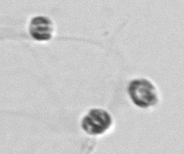
Label: Thalassiosira_sp_aff_mala